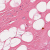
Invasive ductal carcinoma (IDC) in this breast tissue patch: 0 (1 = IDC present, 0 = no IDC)